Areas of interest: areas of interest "Furong District Youth Palace"
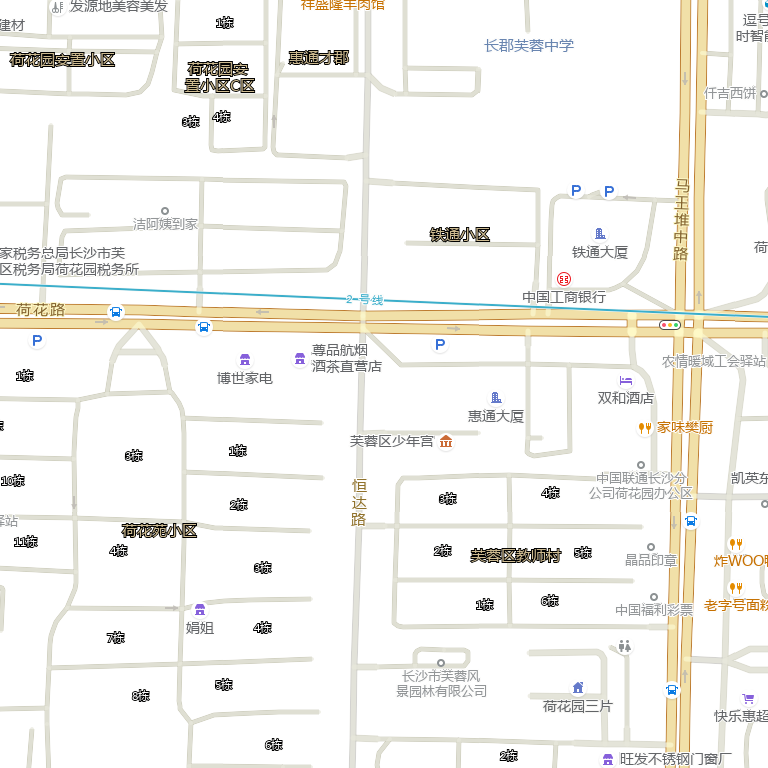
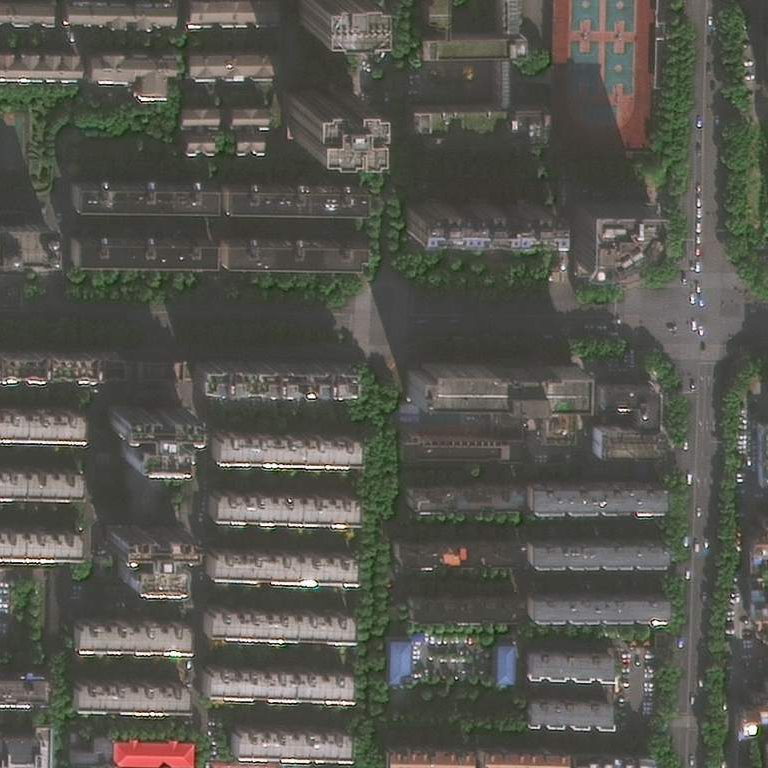